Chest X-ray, PA view. Patient: 31 years old, sex M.
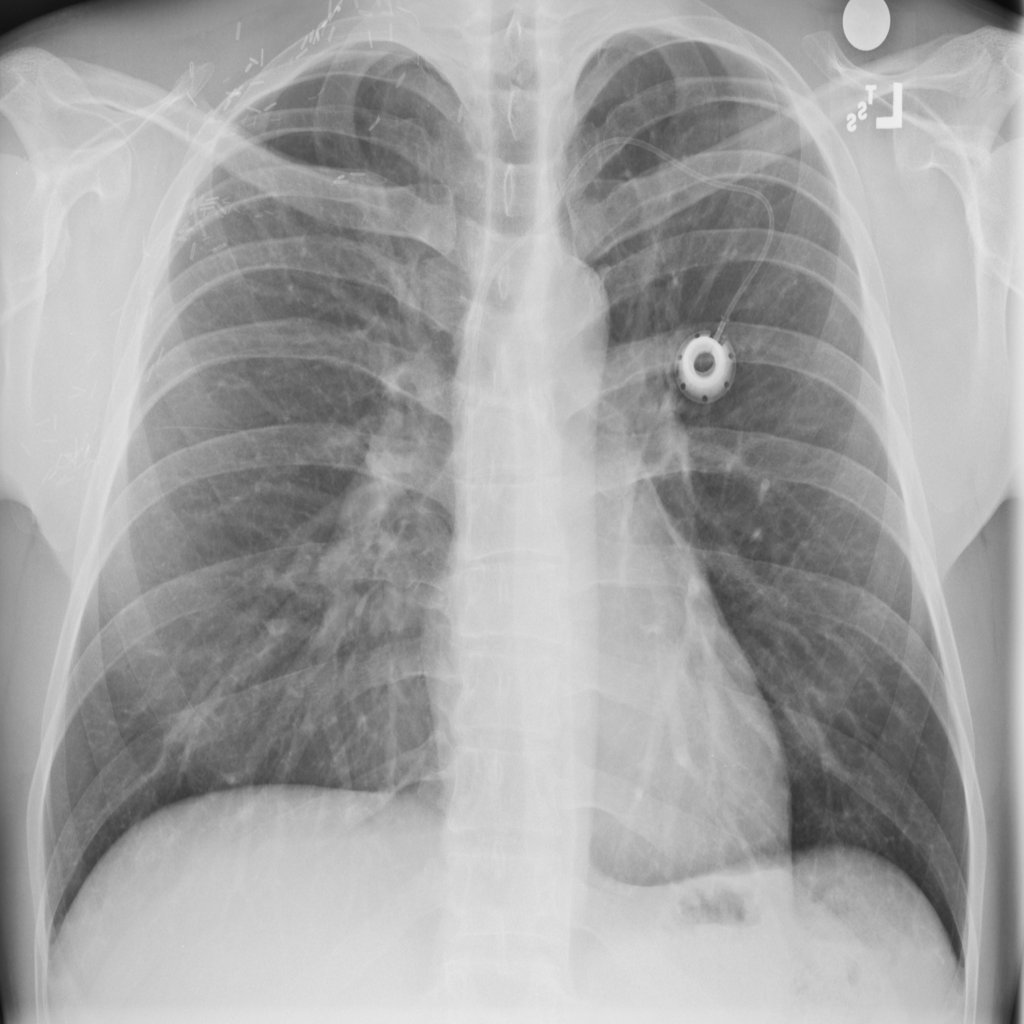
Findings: No Finding